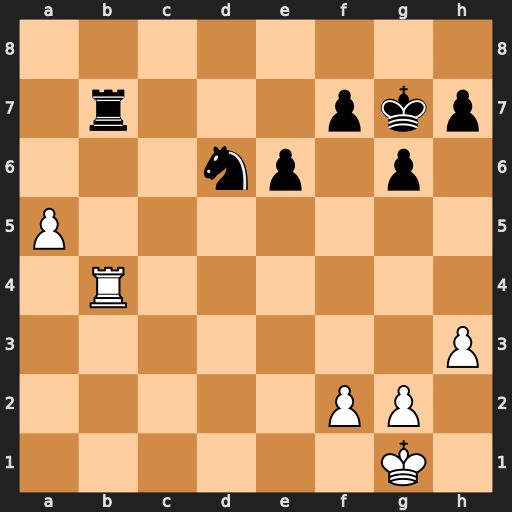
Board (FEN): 8/1r3pkp/3np1p1/P7/1R6/7P/5PP1/6K1
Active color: w
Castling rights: -
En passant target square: -
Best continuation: Rxb7 Nxb7 a6 Nd6 a7